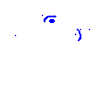
Particle: kaon